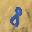
Label: 8